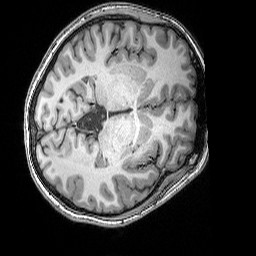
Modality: T1w
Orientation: axial
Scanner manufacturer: siemens
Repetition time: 2.25 s
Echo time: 0.00418 s